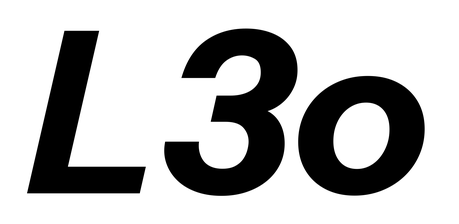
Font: InstrumentSans-Italic_Bold_Italic